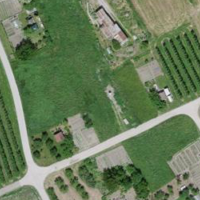
EUNIS habitat code: 24
Species observed at this site:
Raphanus raphanistrum